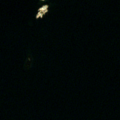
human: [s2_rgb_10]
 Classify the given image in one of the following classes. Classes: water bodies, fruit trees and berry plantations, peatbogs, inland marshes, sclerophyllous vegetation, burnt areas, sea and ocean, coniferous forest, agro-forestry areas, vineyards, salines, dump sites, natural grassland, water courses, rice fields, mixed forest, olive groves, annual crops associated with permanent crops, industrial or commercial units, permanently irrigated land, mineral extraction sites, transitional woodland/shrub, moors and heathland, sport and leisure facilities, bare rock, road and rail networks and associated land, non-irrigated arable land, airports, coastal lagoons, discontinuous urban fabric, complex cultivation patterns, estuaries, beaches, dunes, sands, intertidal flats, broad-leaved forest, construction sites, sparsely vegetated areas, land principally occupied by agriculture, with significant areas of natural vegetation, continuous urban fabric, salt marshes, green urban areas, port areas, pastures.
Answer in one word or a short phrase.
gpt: sea and ocean